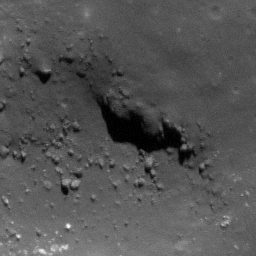
Pit: Copernicus LB6
Host crater: Copernicus
Host type: impact_melt
Lunar coordinates: latitude 10.313, longitude 339.726